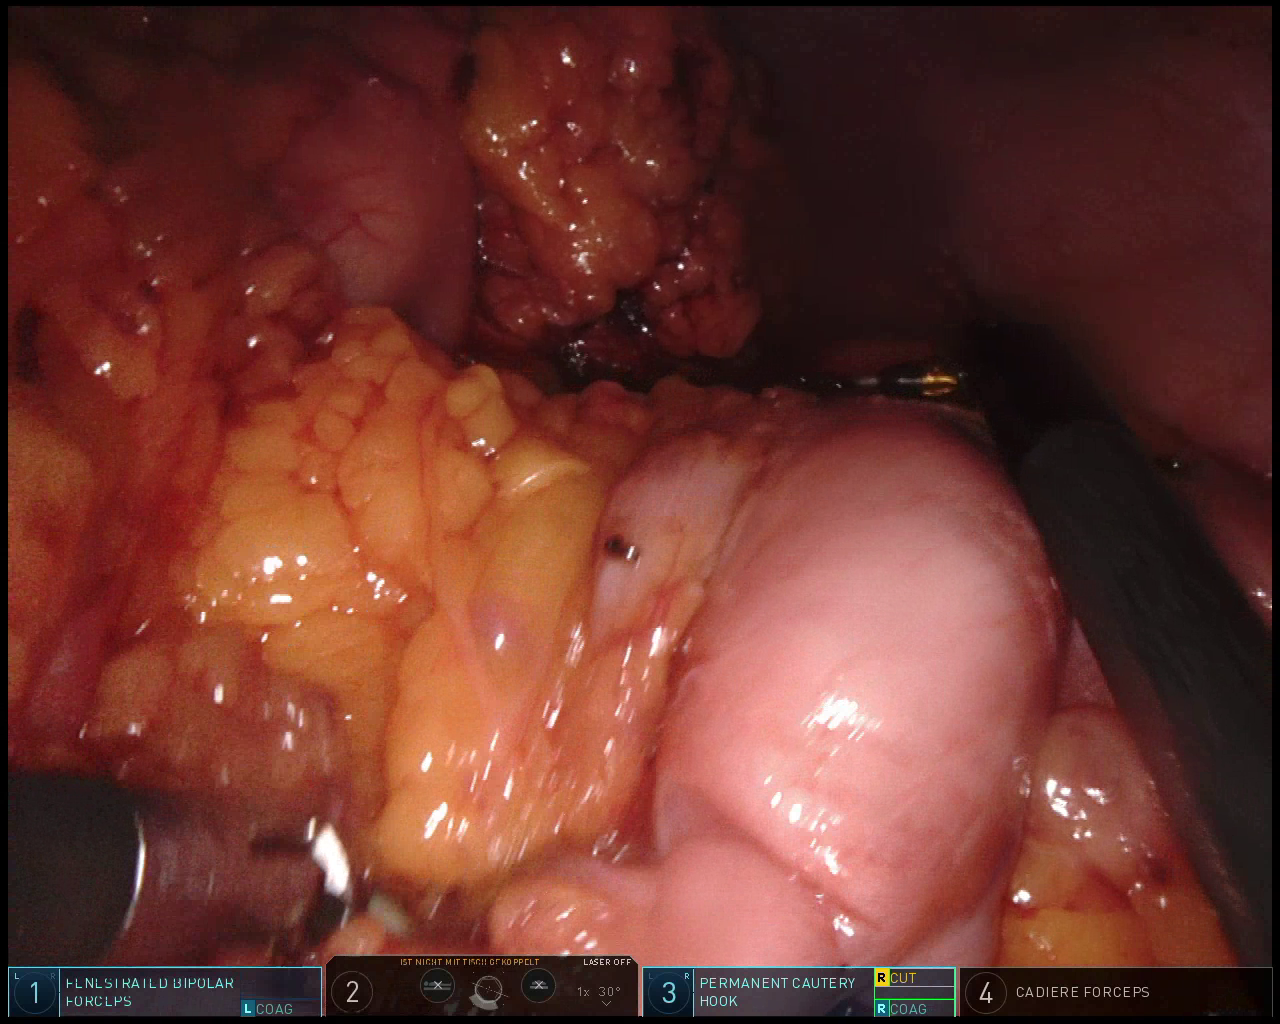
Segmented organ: colon
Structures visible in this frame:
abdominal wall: yes
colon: yes
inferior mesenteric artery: no
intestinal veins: no
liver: no
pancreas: no
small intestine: no
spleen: no
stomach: yes
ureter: no
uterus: no
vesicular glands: no